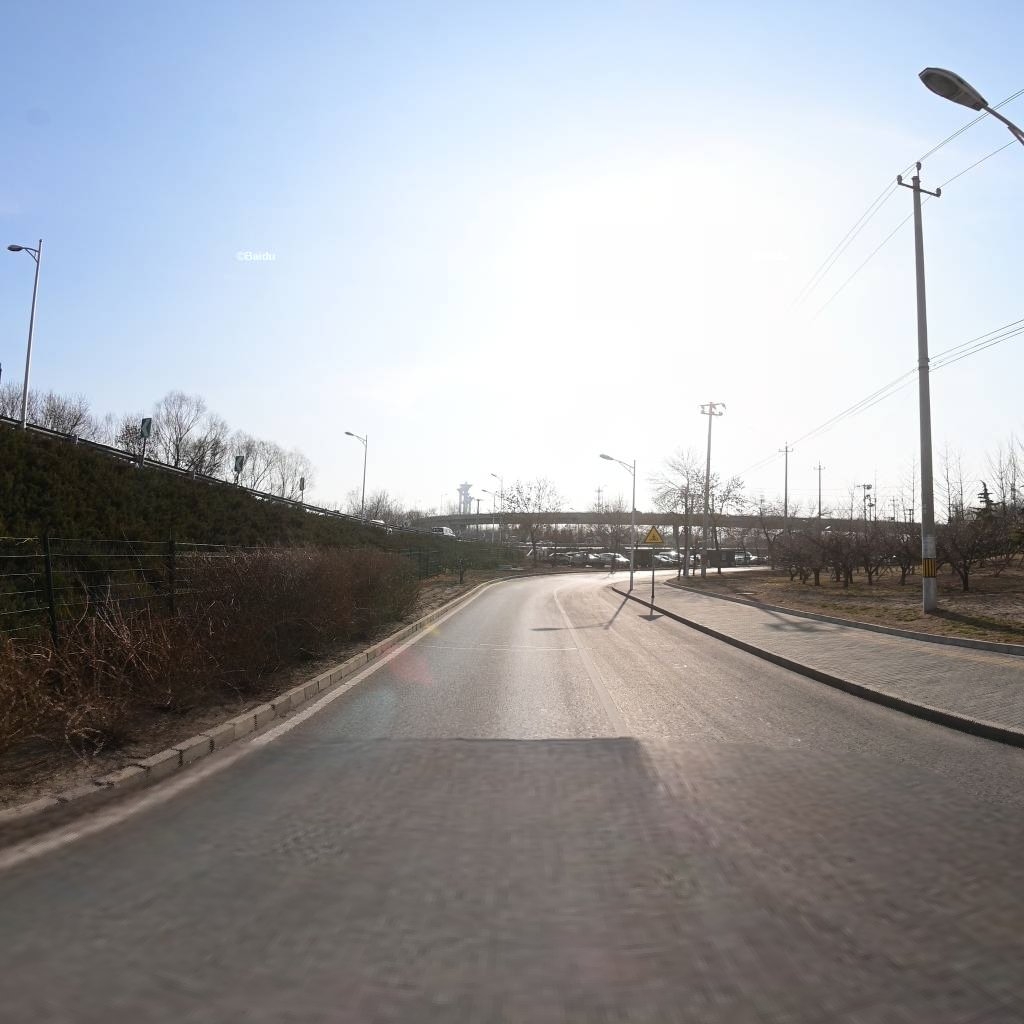
Region: Chaoyang
Road damage annotations: transverse patch